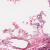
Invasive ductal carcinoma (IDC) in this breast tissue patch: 1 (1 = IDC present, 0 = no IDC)